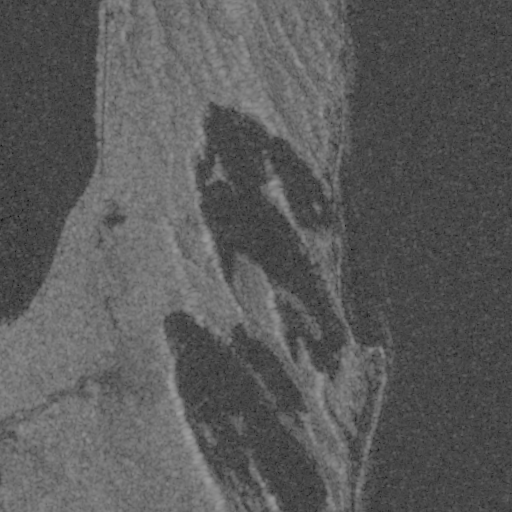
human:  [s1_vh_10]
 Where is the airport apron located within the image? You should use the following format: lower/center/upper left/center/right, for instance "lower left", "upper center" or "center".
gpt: The airport apron is located in the upper left of the image.
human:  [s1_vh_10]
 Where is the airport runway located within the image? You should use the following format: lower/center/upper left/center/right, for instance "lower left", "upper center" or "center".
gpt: The airport runway is located in the upper left of the image.
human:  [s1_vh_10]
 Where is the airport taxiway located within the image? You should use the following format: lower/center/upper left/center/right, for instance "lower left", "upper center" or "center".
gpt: The airport taxiway is located in the upper left of the image.
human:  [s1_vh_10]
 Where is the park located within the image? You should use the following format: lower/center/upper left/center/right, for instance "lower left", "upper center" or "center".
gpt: There is no park in the image.

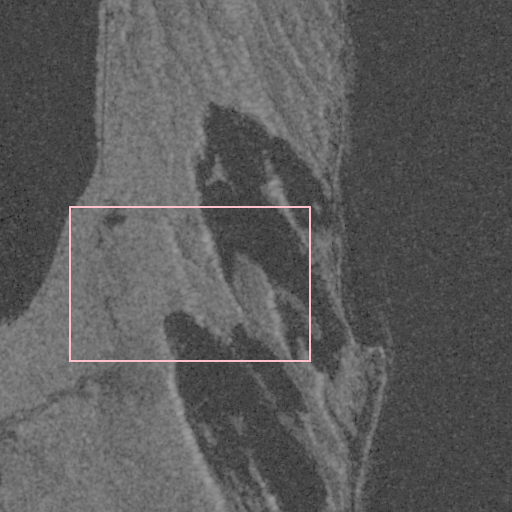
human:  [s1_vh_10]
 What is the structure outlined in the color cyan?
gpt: There is no cyan outline.
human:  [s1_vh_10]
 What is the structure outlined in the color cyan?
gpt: There is no structure outlined in cyan.